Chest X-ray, PA view. Patient: 14 years old, sex M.
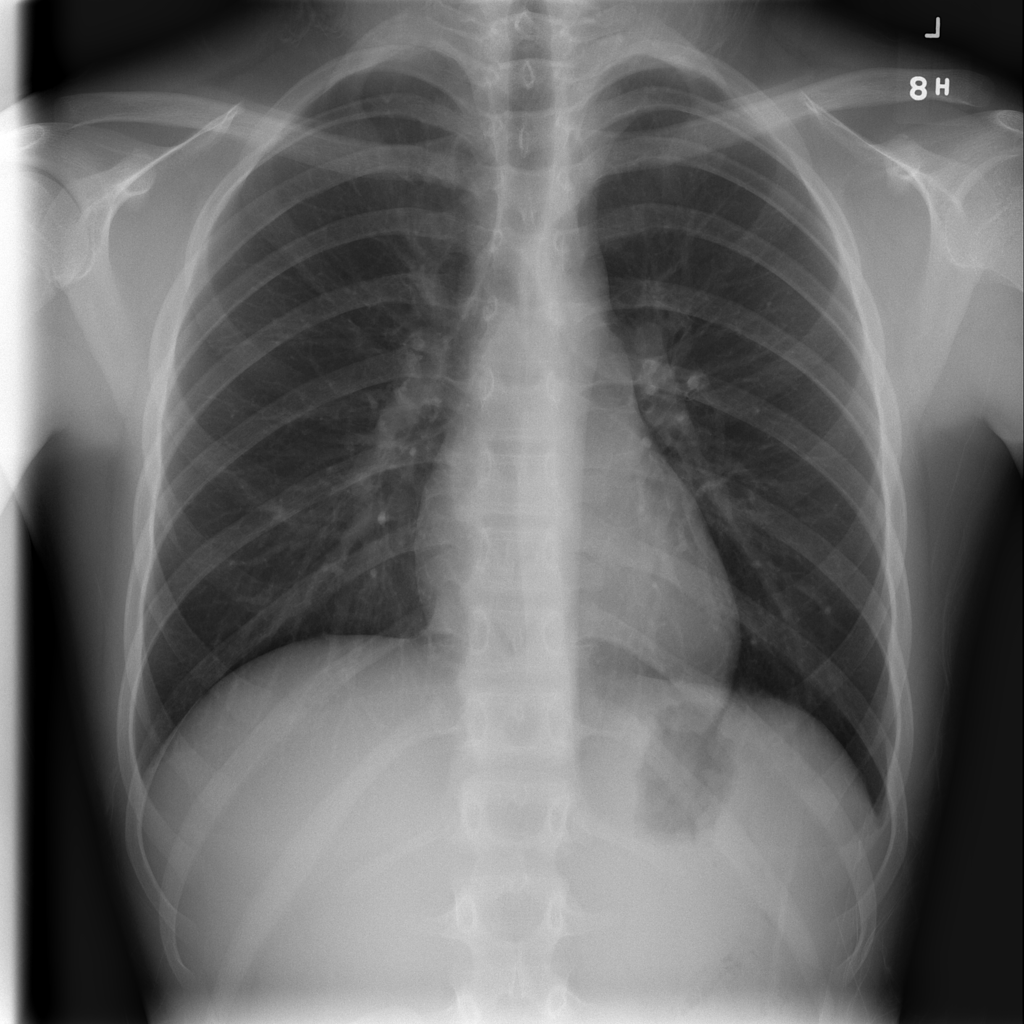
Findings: No Finding